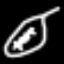
Label: leaf